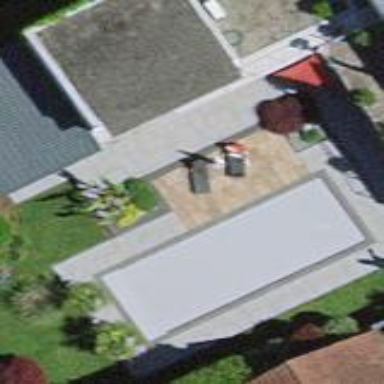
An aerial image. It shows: Swimming pool located in leisure land.